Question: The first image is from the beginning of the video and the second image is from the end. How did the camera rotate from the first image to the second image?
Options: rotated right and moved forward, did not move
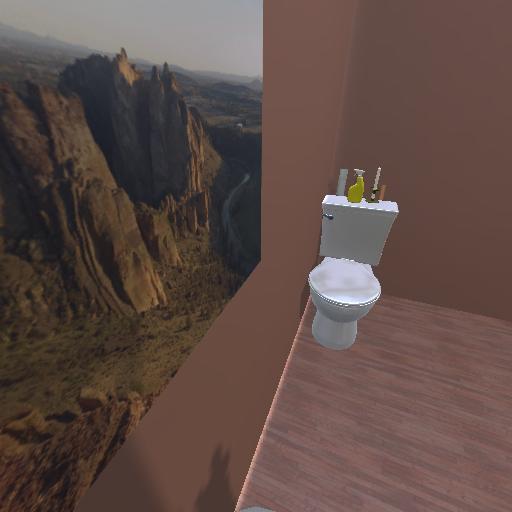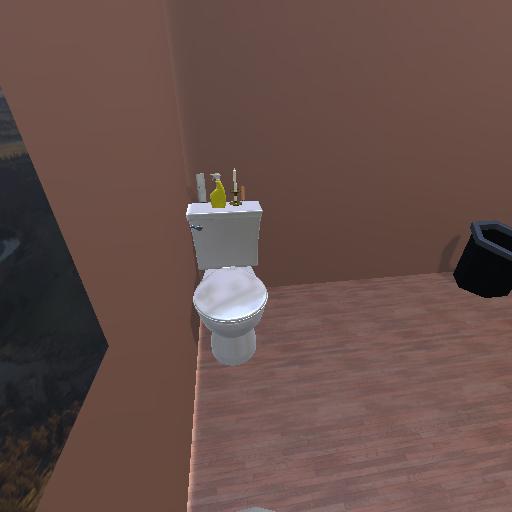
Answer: rotated right and moved forward